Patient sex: M
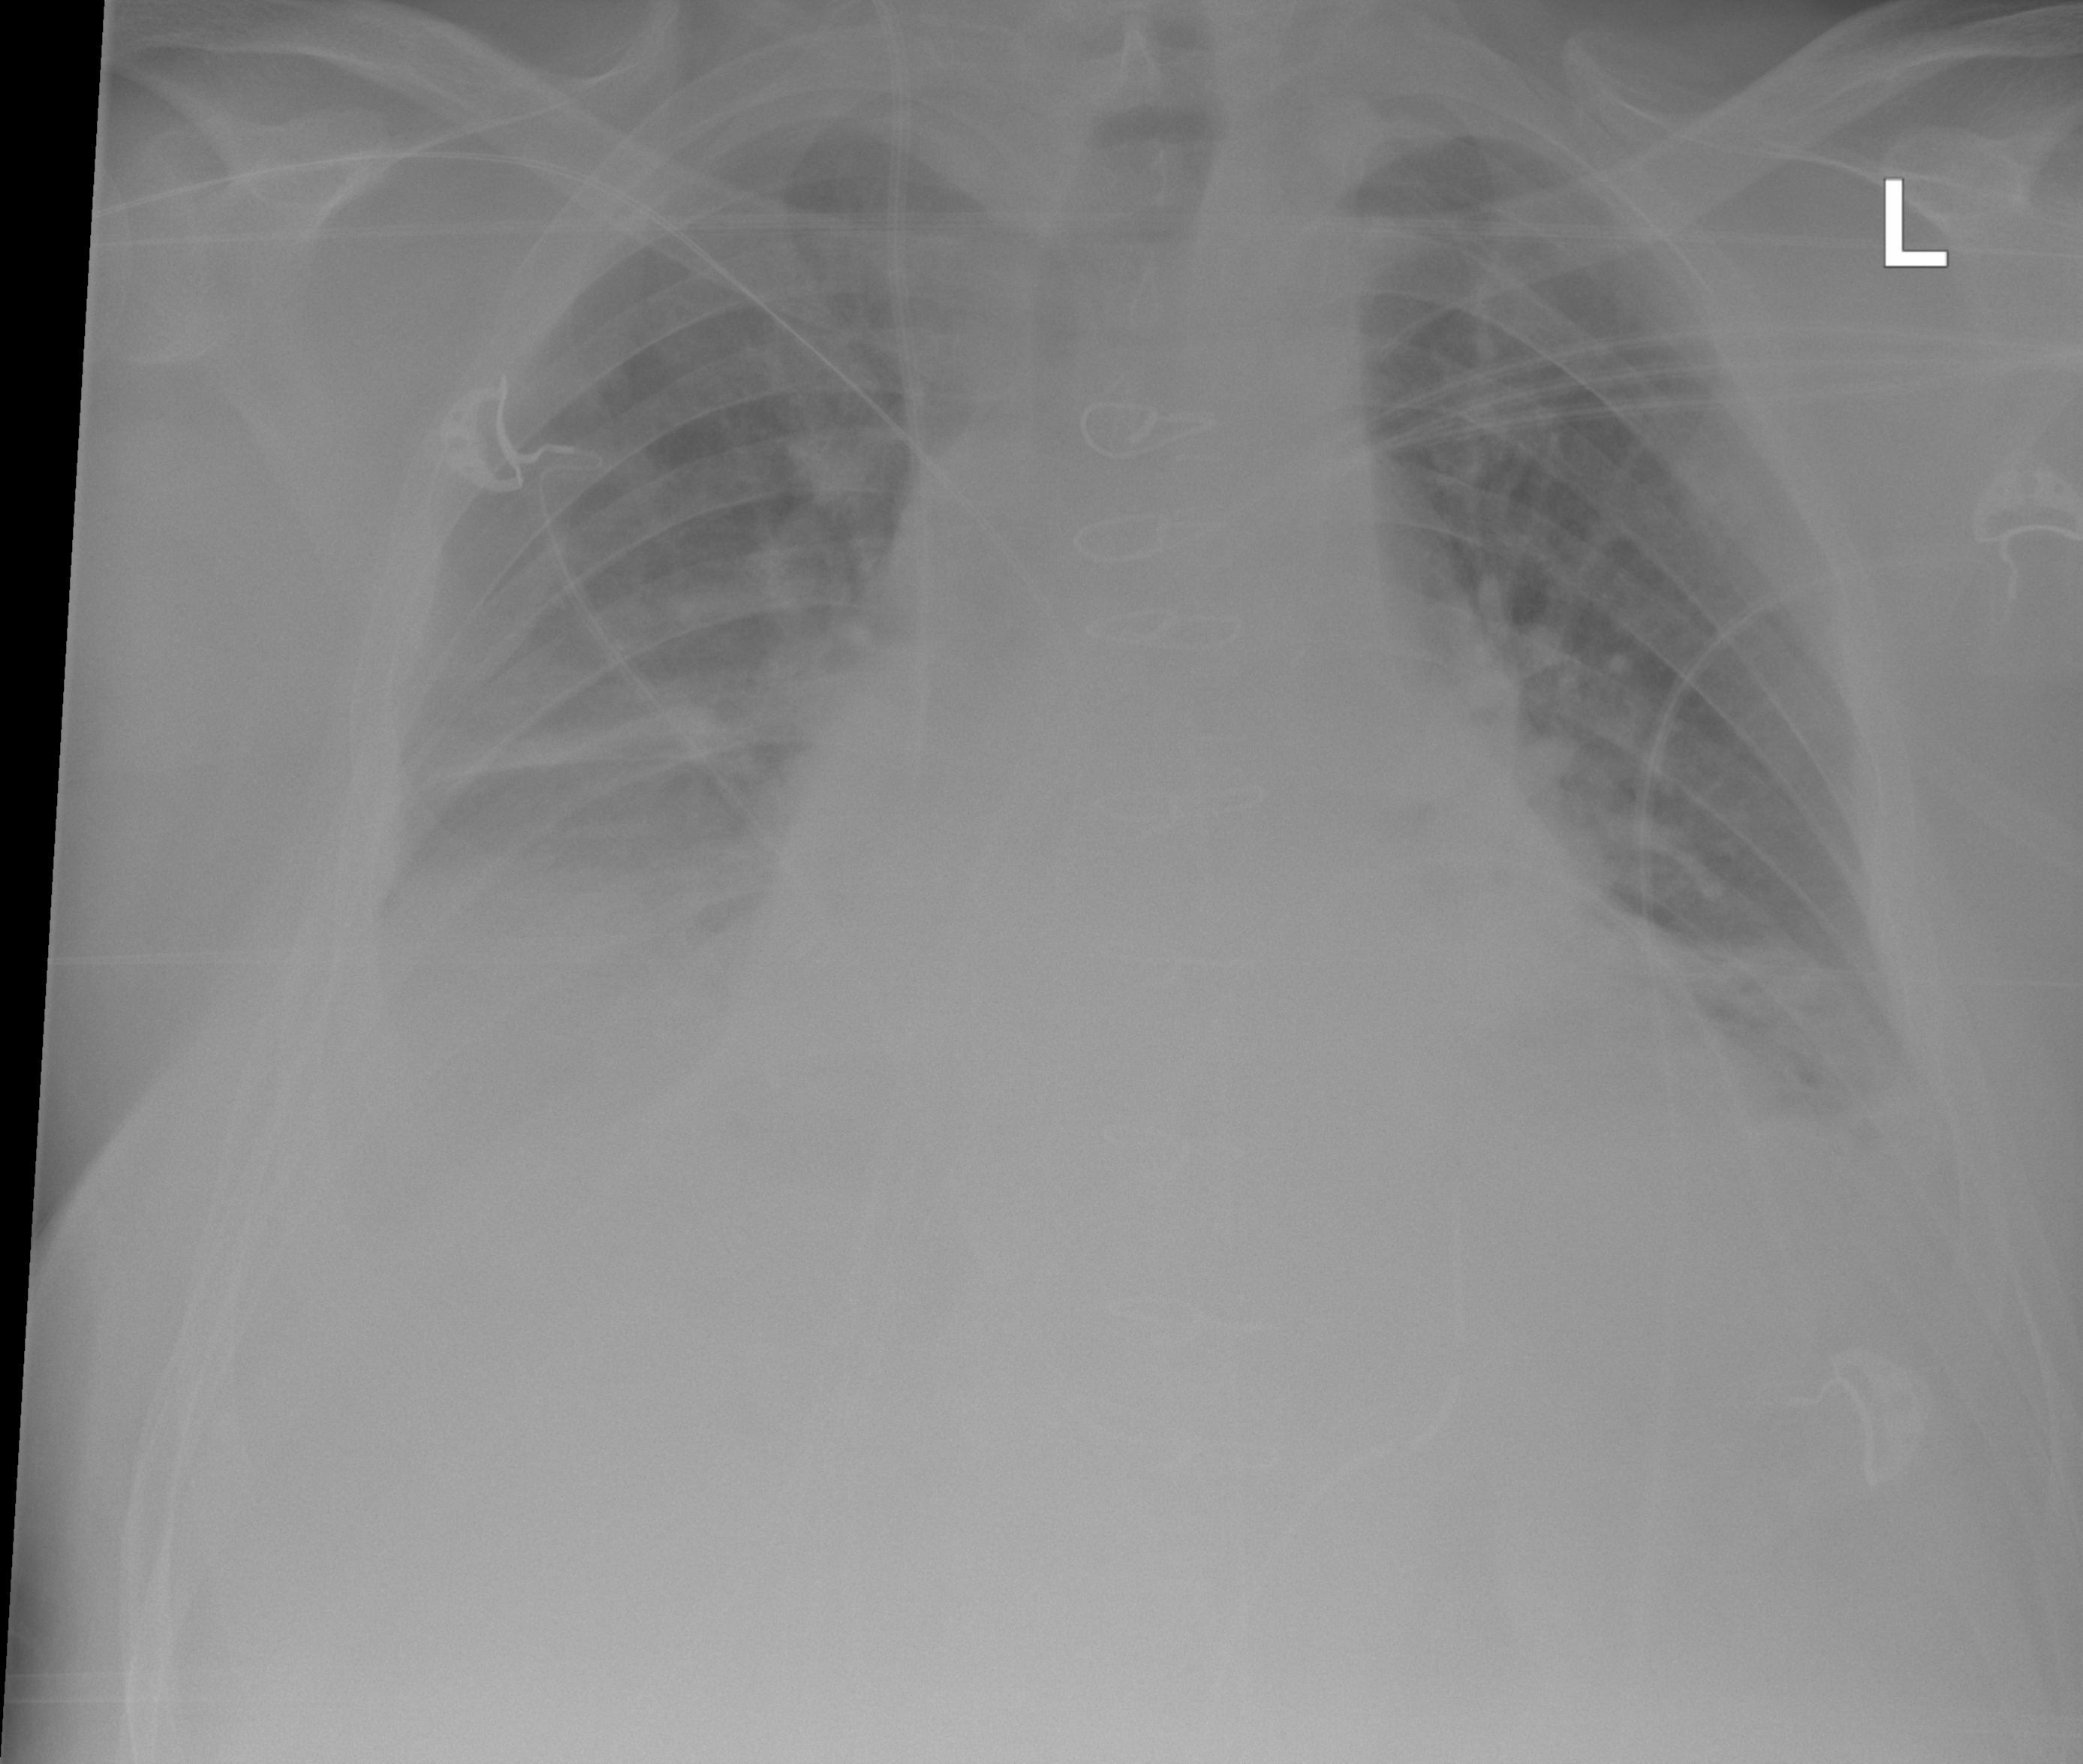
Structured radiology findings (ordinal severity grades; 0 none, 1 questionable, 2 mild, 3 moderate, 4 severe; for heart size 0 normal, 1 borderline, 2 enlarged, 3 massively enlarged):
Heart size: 2
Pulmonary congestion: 0
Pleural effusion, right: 3
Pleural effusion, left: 2
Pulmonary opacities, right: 0
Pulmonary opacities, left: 0
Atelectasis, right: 2
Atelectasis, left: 2